Question: I'm using highcharts and I got my x axis which is incremented like that:

My axis is incremented by 1 like that:
1,2,3,4,5,...,200
but I would like an axis with the value:
10,20,30,40,50,...,2000
So I would like to increment the x axis by 10 instead of 1.
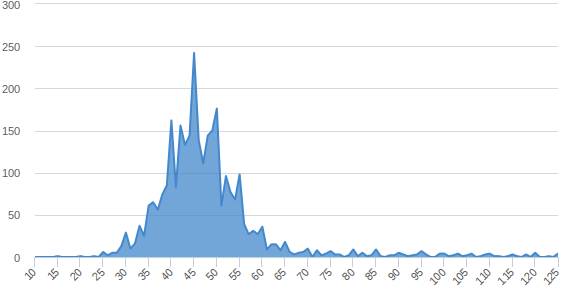
Answer: I was looking for <URL>, which not only set the value of the tick but also of the value.